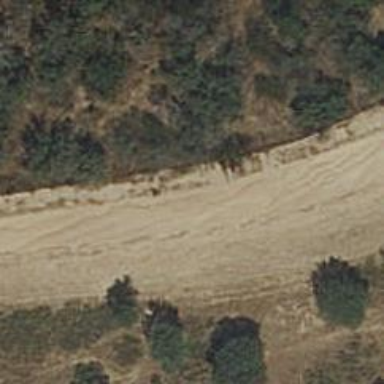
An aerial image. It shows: Dirt track with man-made firebreak cutline.